Question: I have the following fiddle (click the 1 to see the board): <URL>
It creates a series of divs from the 'var levels = [' part near the bottom of the script. The following part of the script loops through this to build up the board:
'''
for (var i = 0, lngi = levels[level].length; i < lngi; i++) {
for (var j = 0, lngj = levels[level][i].length; j < lngj; j++) {
if (levels[level][i][j] > 0) {
etc etc....
'''
This all works great. The problem is, that I want to add another layer of blocks. In the current script I have commented out the part called '//layer2'. When layer1 is done, I want to loop it again to add layer 2 on top of layer 1, (and more layers later) so it will look like this:

Ofcourse some code extending needs to be done. For instance a 'z-index' needs to be added and the loop needs to be re-written a bit.
I am not that great at coding, but I did some attempts to get this right. See this fiddle with my attempt. I have marked the lines with: '//NEW added: etc' where I have added stuff to make this work:
<URL>
The fiddle doesn't work cause the coding isn't quite right yet. Hope someone can help me out here. What am I missing/doing wrong?
Kind regards
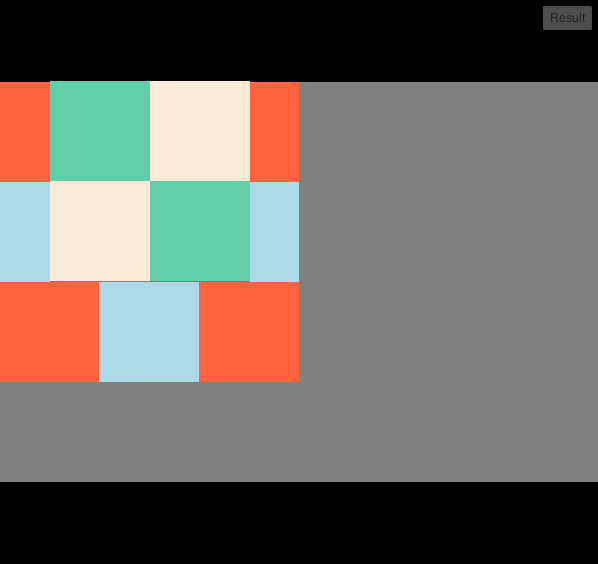
Answer: Let's break down where you are currently and what you would like to achieve:
- - -
---
Before I go further, I ask that you use more verbose names for your variables.
While 'i', 'j' and 'lngi' might make sense in context, in my opinion it is much better to sacrifice conciseness with verbosity.
If you use things like 'currentLevel' and 'currentRow' for example, it makes things like 'currentTileType = currentRow[currentColumnIndex]' sooo much more simple/straightforward :)
Of course there are always balances to be made and this is purely personal preference/opinion, but maybe with this example I can bring you over to the dark side.. ;)
---
Soo.. let's get stuck in...
The main change you'll see are the following additions..
Logically, it the same way that the one of the loops says "for every column in this row, I want to do this", it is actually just wrapping the existing loops saying "for every layer that I have defined, I want to do this (draw these rows)..."
---
'''
var currentGame = levels;
console.info("currentGame = ", levels);
// //Loop through levels in game
// for (var currentLevelIndex = 0, numLevelsInGame = currentGame.length; currentLevelIndex < numLevelsInGame; currentLevelIndex++) {
// var currentLevel = currentGame[currentLevelIndex];
var currentLevel = currentGame[levelIndex];
//Loop through layers in level
for (var currentLayerIndex = 0, numLayersInLevel = currentLevel.length; currentLayerIndex < numLayersInLevel; currentLayerIndex++) {
var currentLayer = currentLevel[currentLayerIndex];
//Loop through rows in layer
for (var currentRowIndex = 0, numRowsInLayer = currentLayer.length; currentRowIndex < numRowsInLayer; currentRowIndex++) {
var currentRow = currentLayer[currentRowIndex];
//Loop through columns in row
for (var currentColIndex = 0, numColsInRow = currentRow.length; currentColIndex < numColsInRow; currentColIndex++) {
var currentTileType = currentRow[currentColIndex];
//Do stuff based on what you have specified the current tile type as.. eg create it!!
'''
See this fiddle for an updated version:
<URL>
Once you understand what is happening here, it is trivial to set the z-index of the layer to the "currentLayerIndex" (or some derivative thereof)